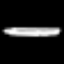
Label: pencil